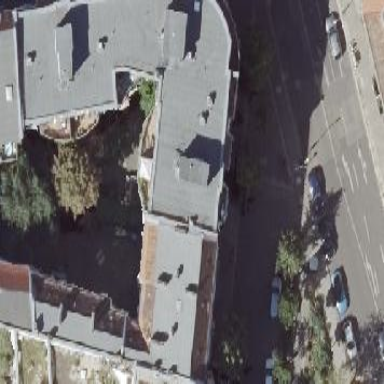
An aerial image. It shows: Building with apartments featuring unique double saltbox roof shape.